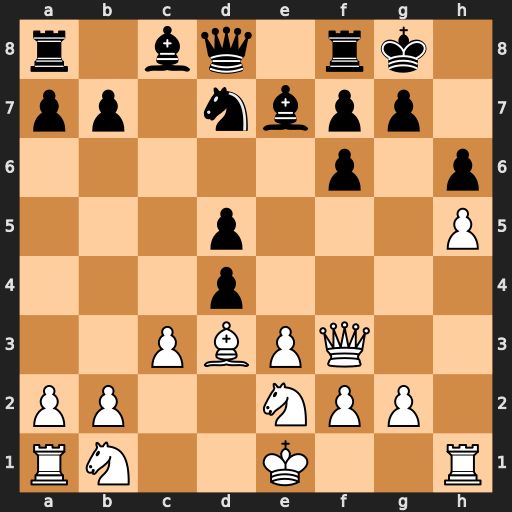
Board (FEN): r1bq1rk1/pp1nbpp1/5p1p/3p3P/3p4/2PBPQ2/PP2NPP1/RN2K2R
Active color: w
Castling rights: KQ
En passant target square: -
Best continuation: Qf5 g6 hxg6 Ne5 Qh5